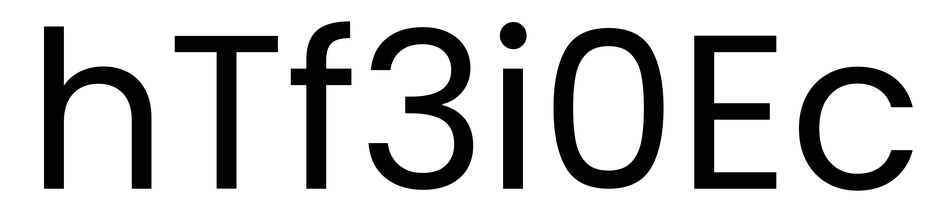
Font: Poppins-Regular